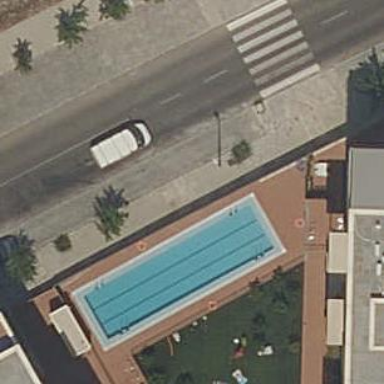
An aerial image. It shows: Swimming pool located in leisure land.